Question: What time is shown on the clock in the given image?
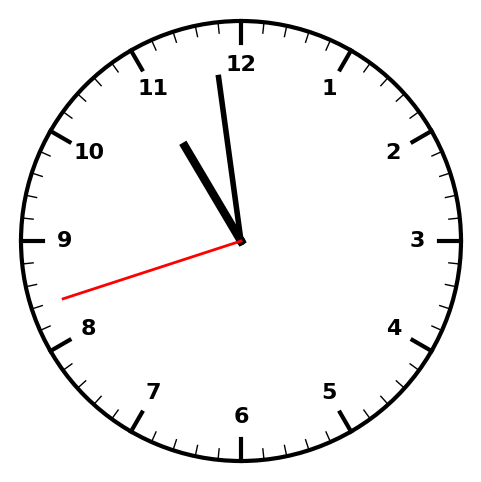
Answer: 10:58:42